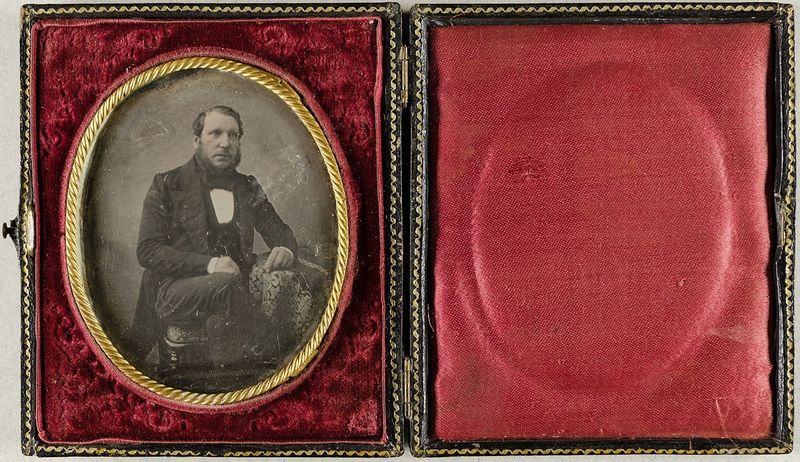
Titel: Unbekannter Mann
Standort: Hamburg
Institution: Museum für Kunst und Gewerbe Hamburg
Schlagwörter: mann, bart, figur, foto, fotografie, photographie, photo, etui, lichtbild, daguerreotypie, bildwerke, angewandte und bildende kunst, hessische systematik, porträtfotografie, porträtphotographie, kniestück